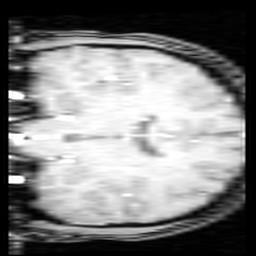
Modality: inplaneT1
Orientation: coronal
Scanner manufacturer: ge
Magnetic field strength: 3 T
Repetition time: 0.25 s
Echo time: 0.0036 s